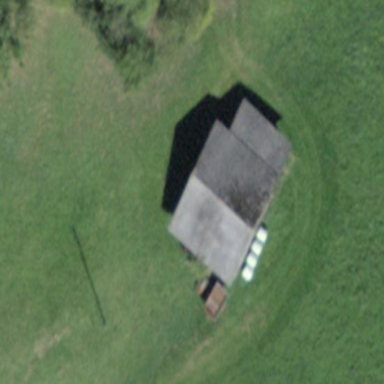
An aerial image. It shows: Rural barn.